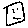
Label: square